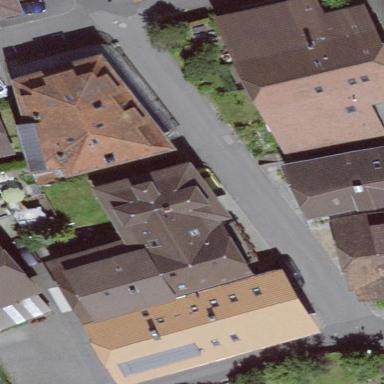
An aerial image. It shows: Residential building.